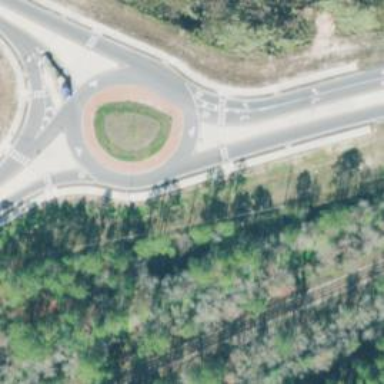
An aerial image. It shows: Marked crossing on the road.